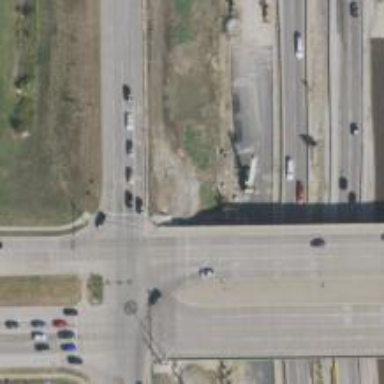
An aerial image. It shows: Secondary link road.